Question: I am trying to design a table in Microsoft SQL Server Management Studio.
I can modify it but cannot be saved, anyone knows the problem how to fix?

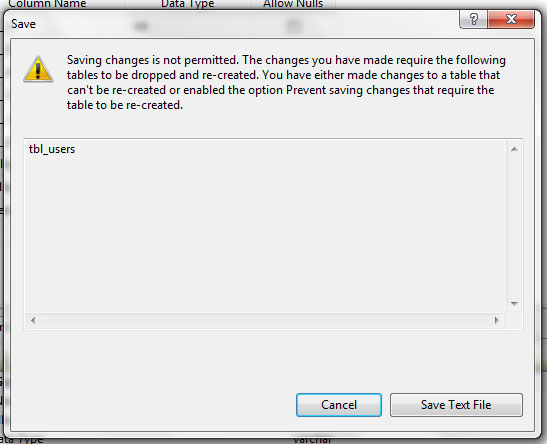
Answer: I found the way to fix.
Go to uncheck "Prevent saving changes that require table re-creation